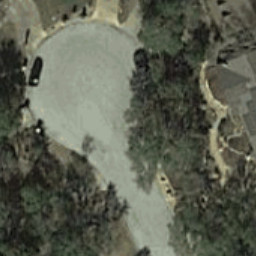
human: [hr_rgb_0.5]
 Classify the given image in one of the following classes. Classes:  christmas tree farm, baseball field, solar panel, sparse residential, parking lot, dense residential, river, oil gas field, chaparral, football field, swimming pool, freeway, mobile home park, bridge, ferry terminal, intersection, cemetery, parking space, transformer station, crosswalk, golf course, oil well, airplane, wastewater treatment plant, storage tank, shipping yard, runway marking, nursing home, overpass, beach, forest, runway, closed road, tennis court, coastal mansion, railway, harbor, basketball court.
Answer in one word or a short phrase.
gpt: closed road